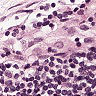
Metastatic tissue present: no